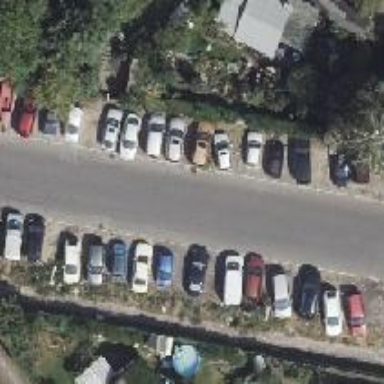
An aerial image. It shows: Pole serving as obstacle to parking.